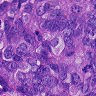
Metastatic tissue present: yes